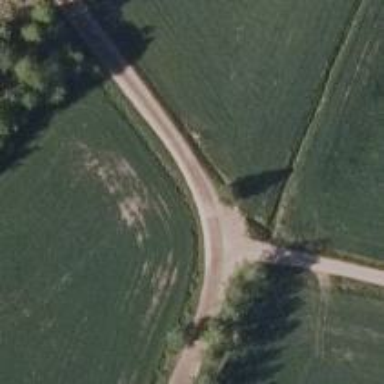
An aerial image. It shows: Unclassified road.